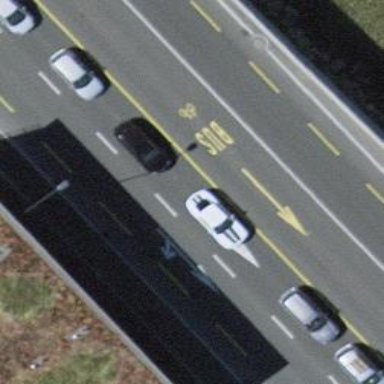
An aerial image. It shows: Primary highway with asphalt surface. There is soft lane on the left designated for cycling.